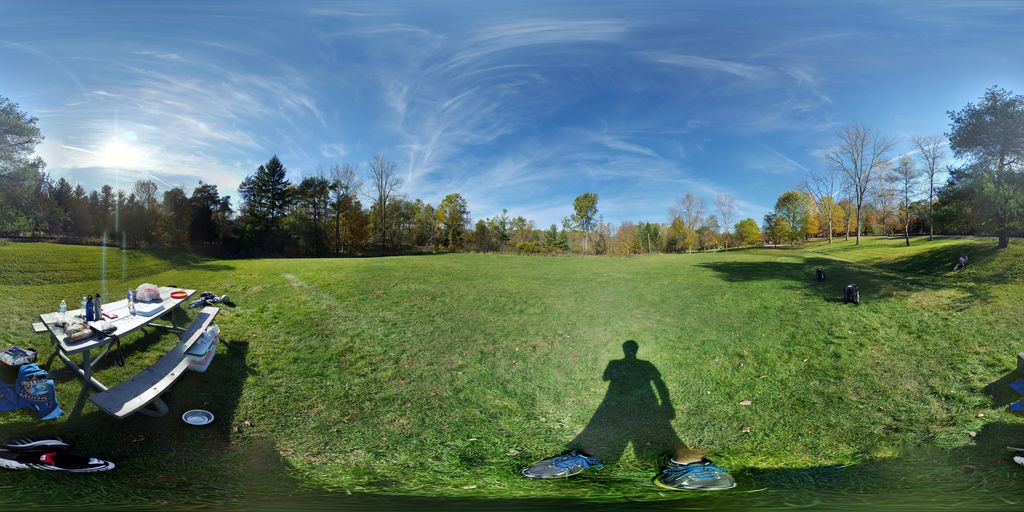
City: hamilton